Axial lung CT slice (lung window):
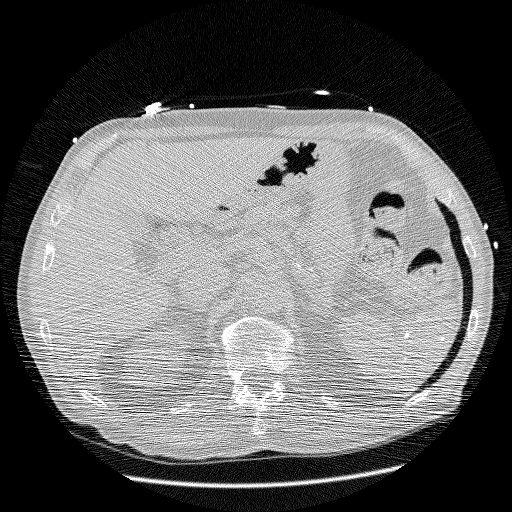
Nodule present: no